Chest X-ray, PA view. Patient: 43 years old, sex F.
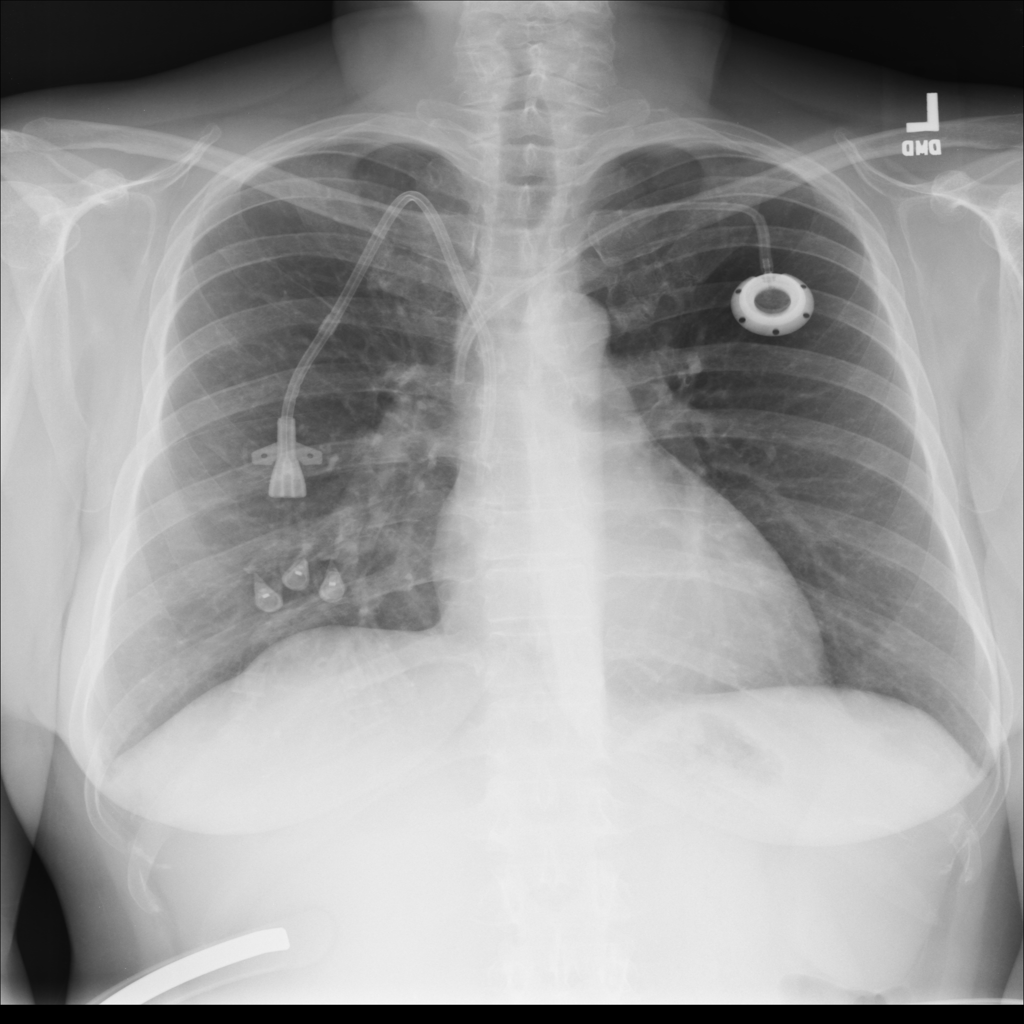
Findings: No Finding